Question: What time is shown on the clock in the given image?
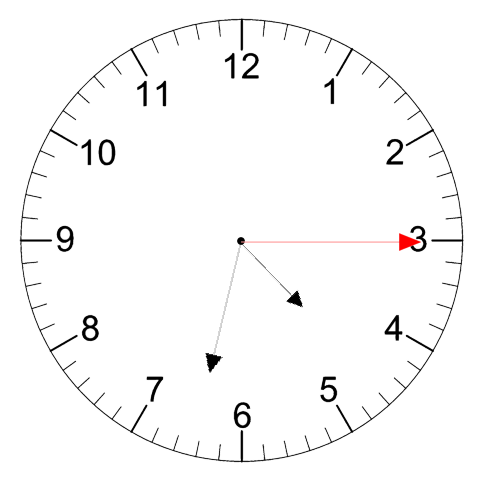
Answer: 04:32:15